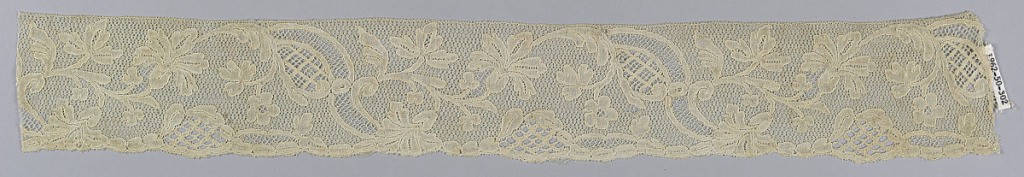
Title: Border
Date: mid-18th century
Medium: linen Technique: bobbin lace (Mechlin style)
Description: Mechlin-style border with an elaborate fond interspersed by asymmetric floral garland and ribbons.